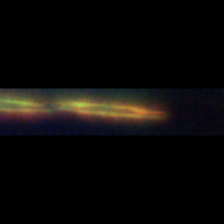
Taxon: Psuedo-nitzschia
Group: Diatoms